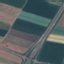
Label: Highway